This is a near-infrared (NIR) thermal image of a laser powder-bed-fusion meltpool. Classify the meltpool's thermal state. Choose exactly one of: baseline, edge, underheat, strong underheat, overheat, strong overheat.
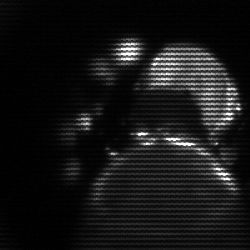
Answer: edge